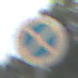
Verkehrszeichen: AbsolutesHalteverbot
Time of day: Midday
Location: Outdoor (Suburban)
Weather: Overcast
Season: NotSpecified
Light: Natural